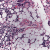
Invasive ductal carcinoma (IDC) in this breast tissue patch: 0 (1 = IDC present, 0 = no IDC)